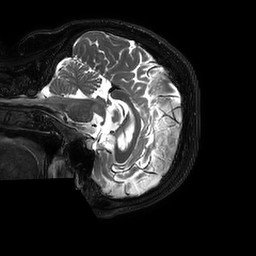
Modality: T2w
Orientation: sagittal
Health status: ill
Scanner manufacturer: philips
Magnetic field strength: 3 T
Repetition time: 2.5 s
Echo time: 0.331 s